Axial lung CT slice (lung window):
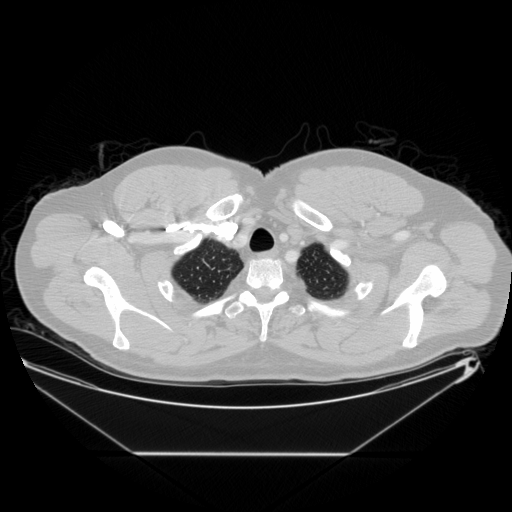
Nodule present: no